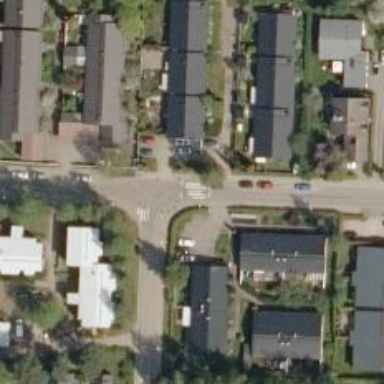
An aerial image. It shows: Marked crossing on the road.